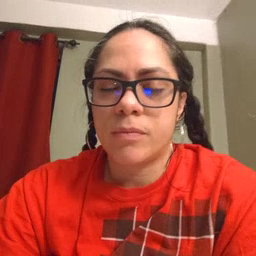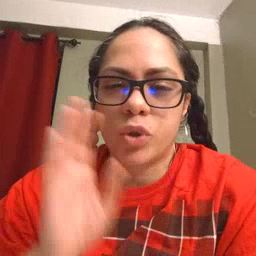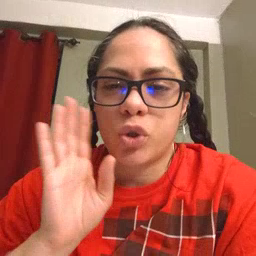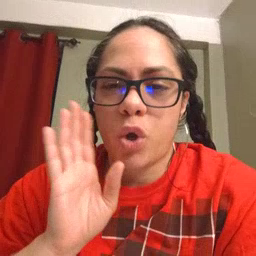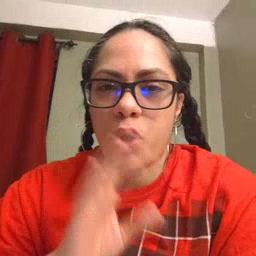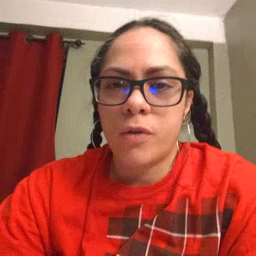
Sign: dog